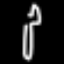
Label: fork